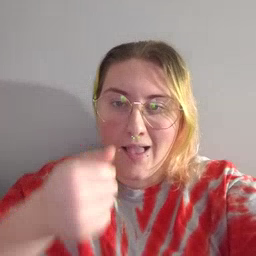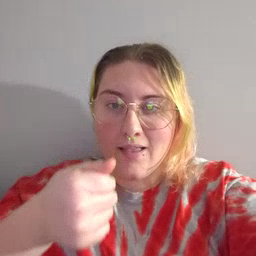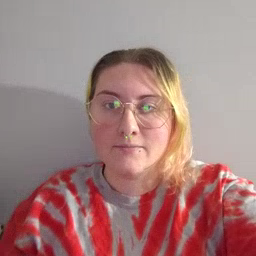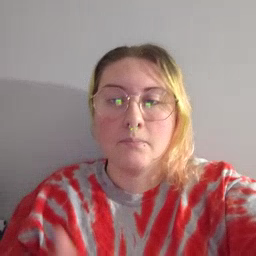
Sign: hide